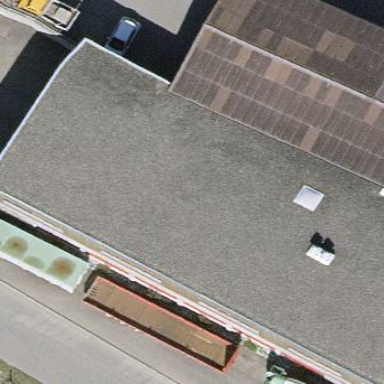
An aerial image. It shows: Building.